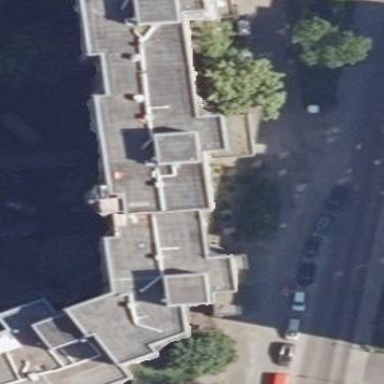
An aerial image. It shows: Flat-roofed apartment building.